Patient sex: M
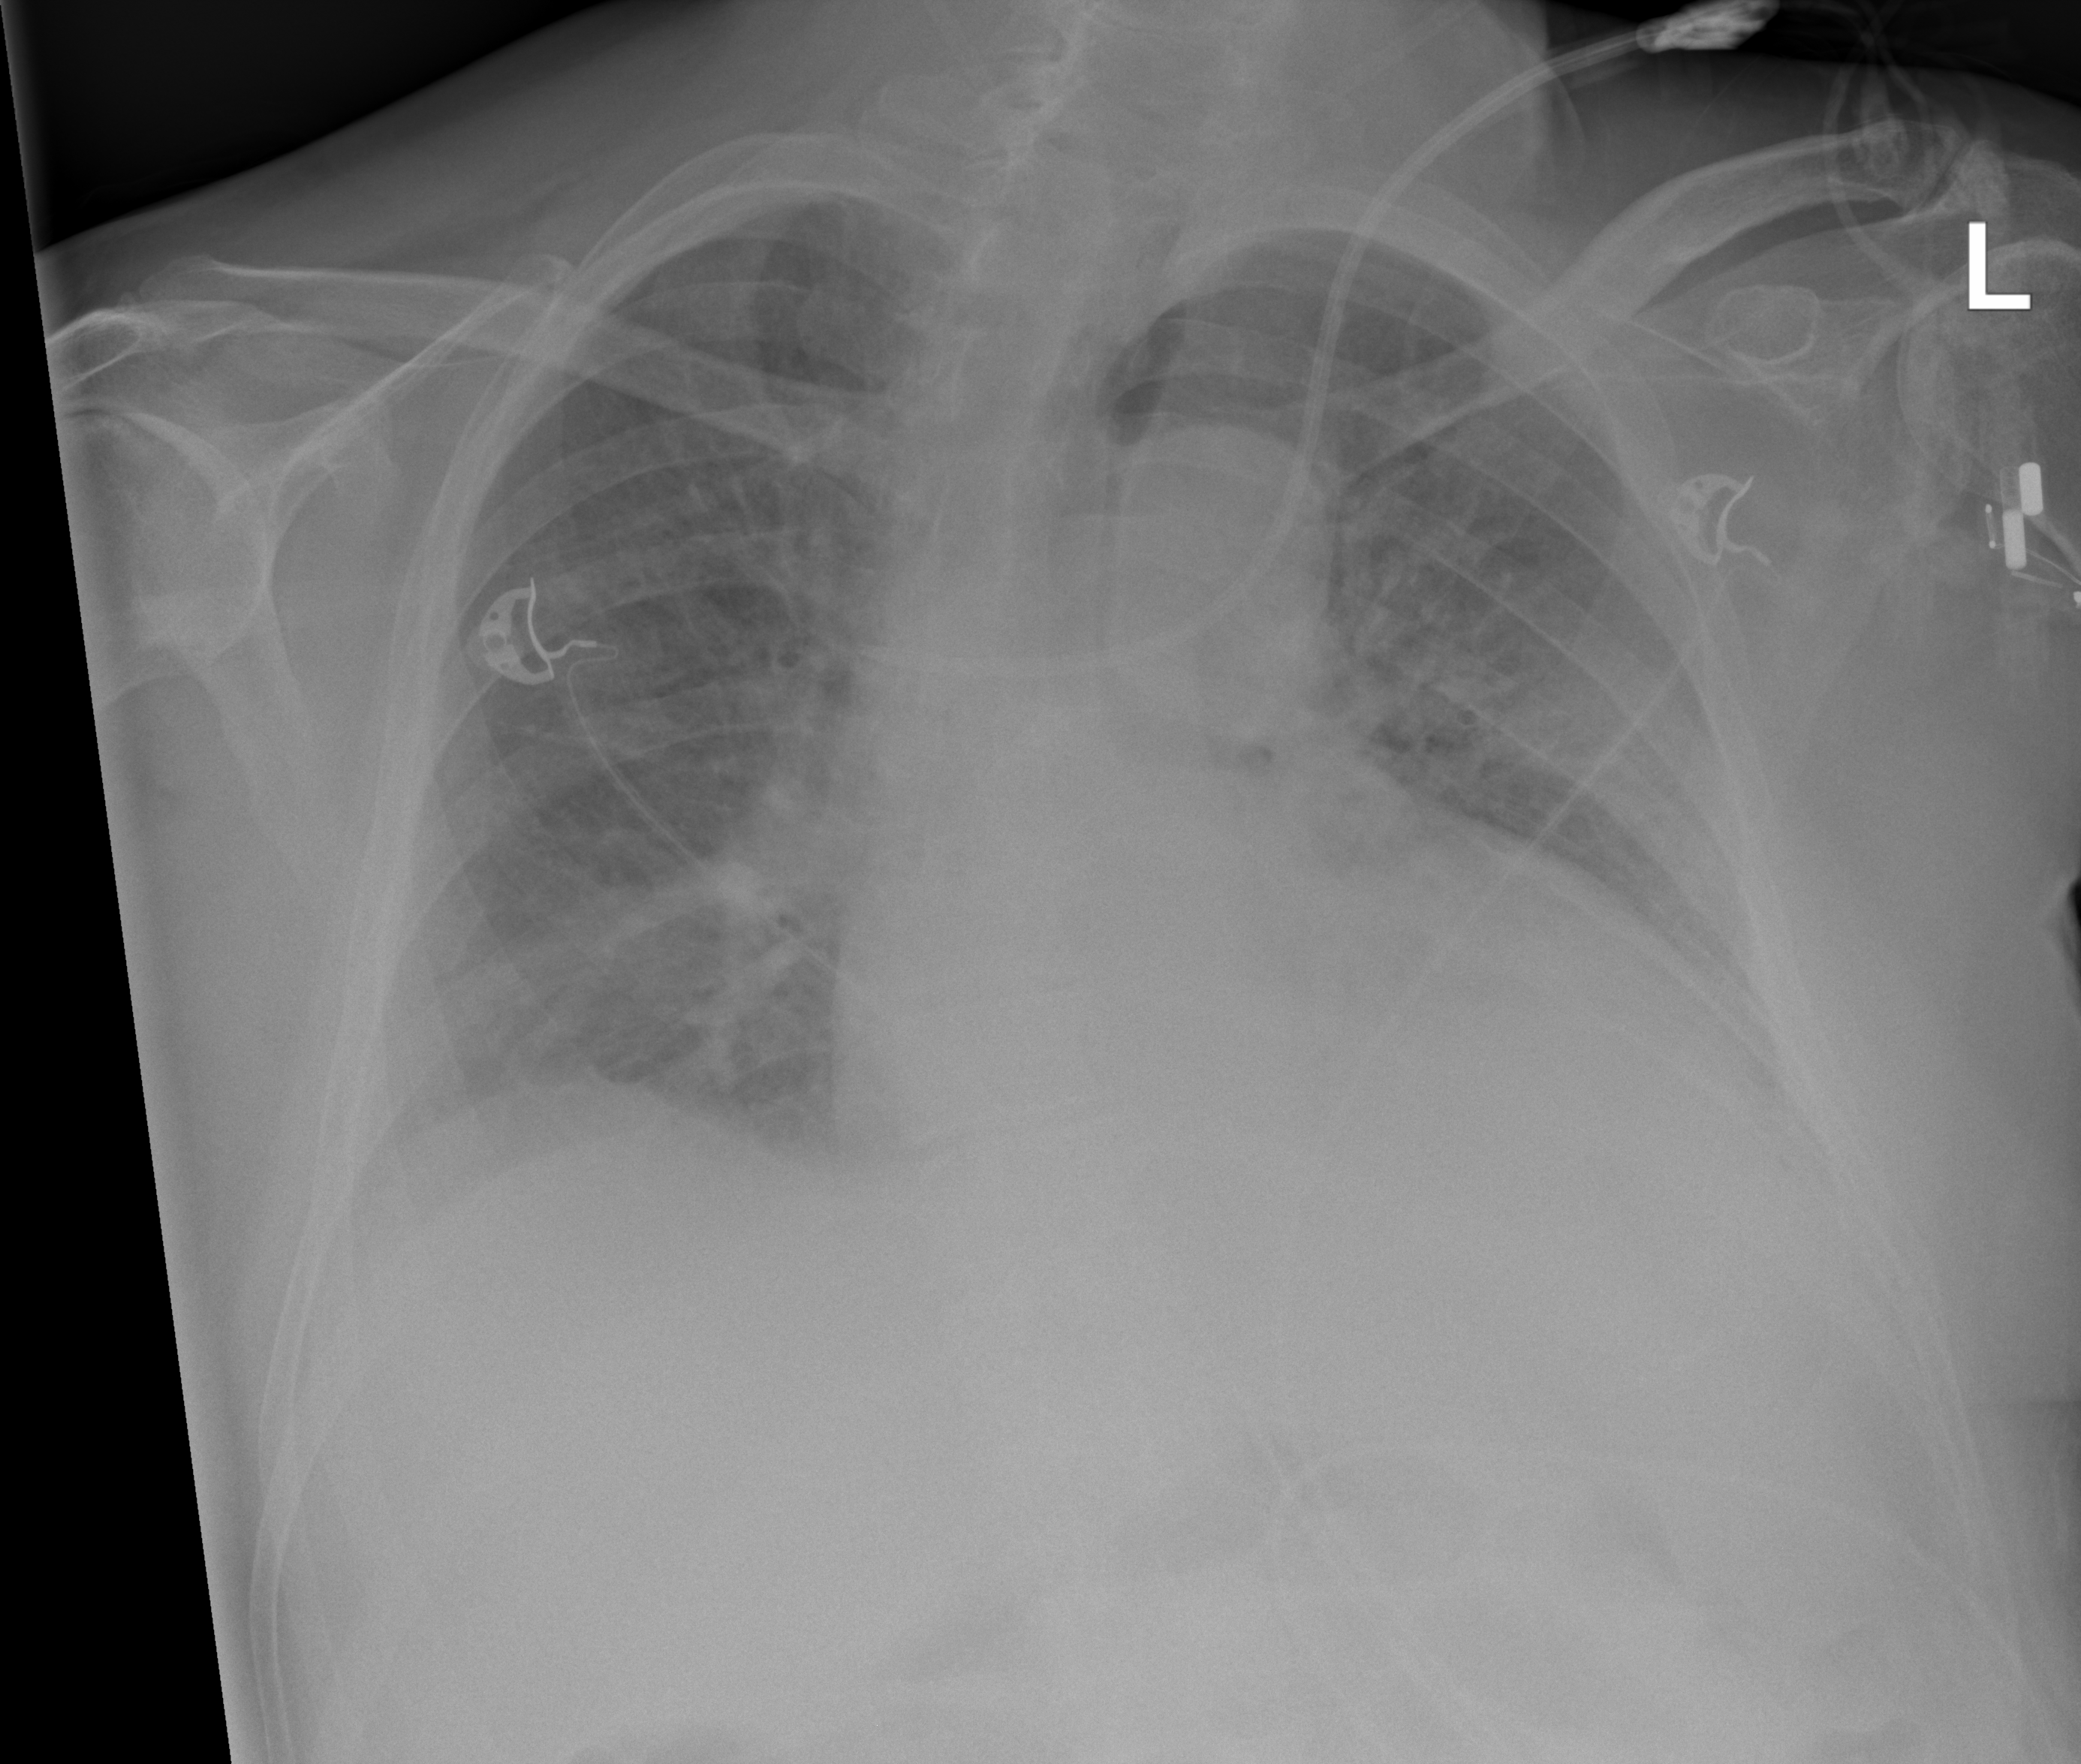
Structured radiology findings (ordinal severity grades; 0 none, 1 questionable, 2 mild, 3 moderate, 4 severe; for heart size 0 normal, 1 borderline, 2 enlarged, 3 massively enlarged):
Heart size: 2
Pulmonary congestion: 3
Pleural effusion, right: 2
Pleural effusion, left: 3
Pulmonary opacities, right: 1
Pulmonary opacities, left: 1
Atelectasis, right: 2
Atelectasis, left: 3